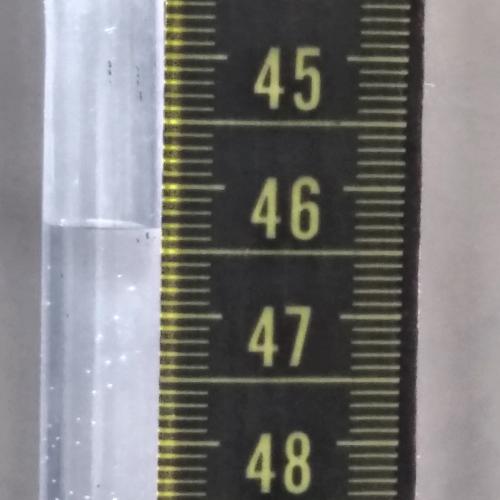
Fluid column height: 46.3 cm